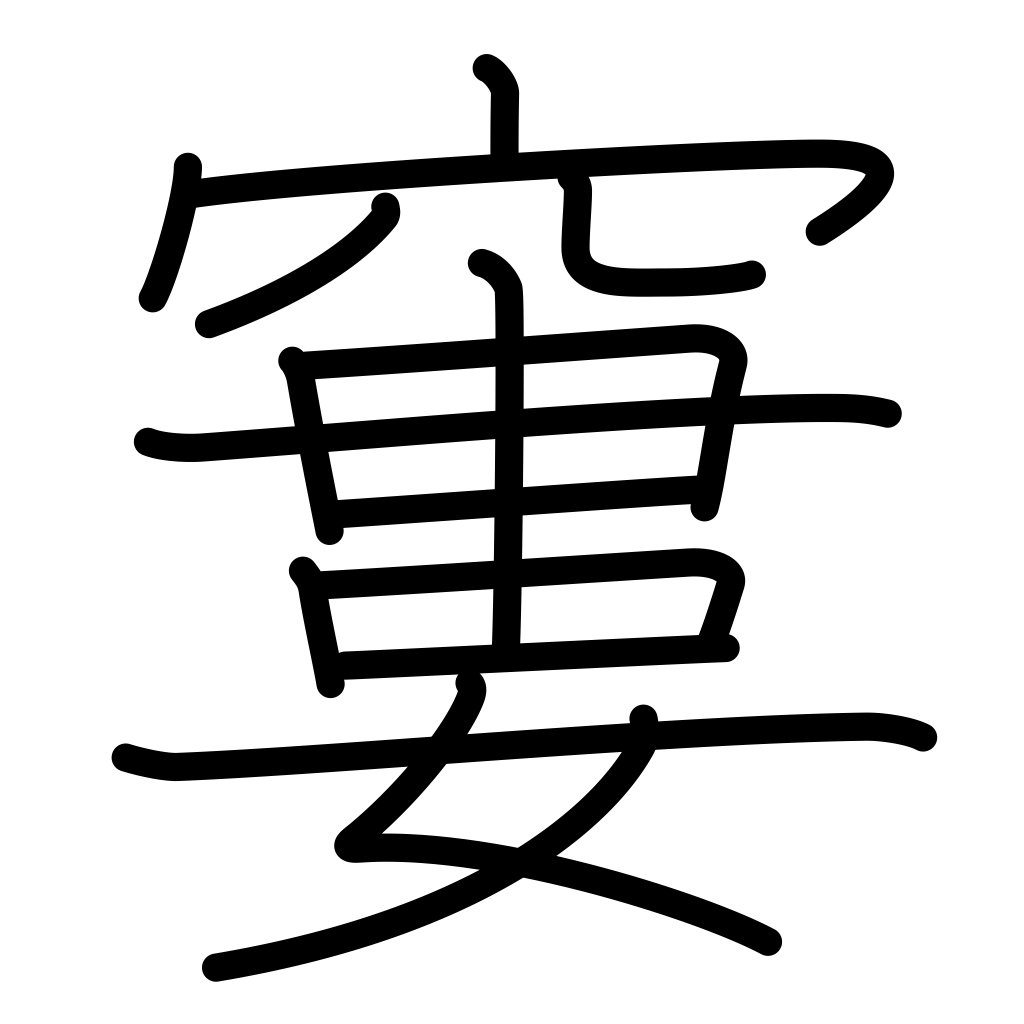
Meaning: emaciated